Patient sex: M
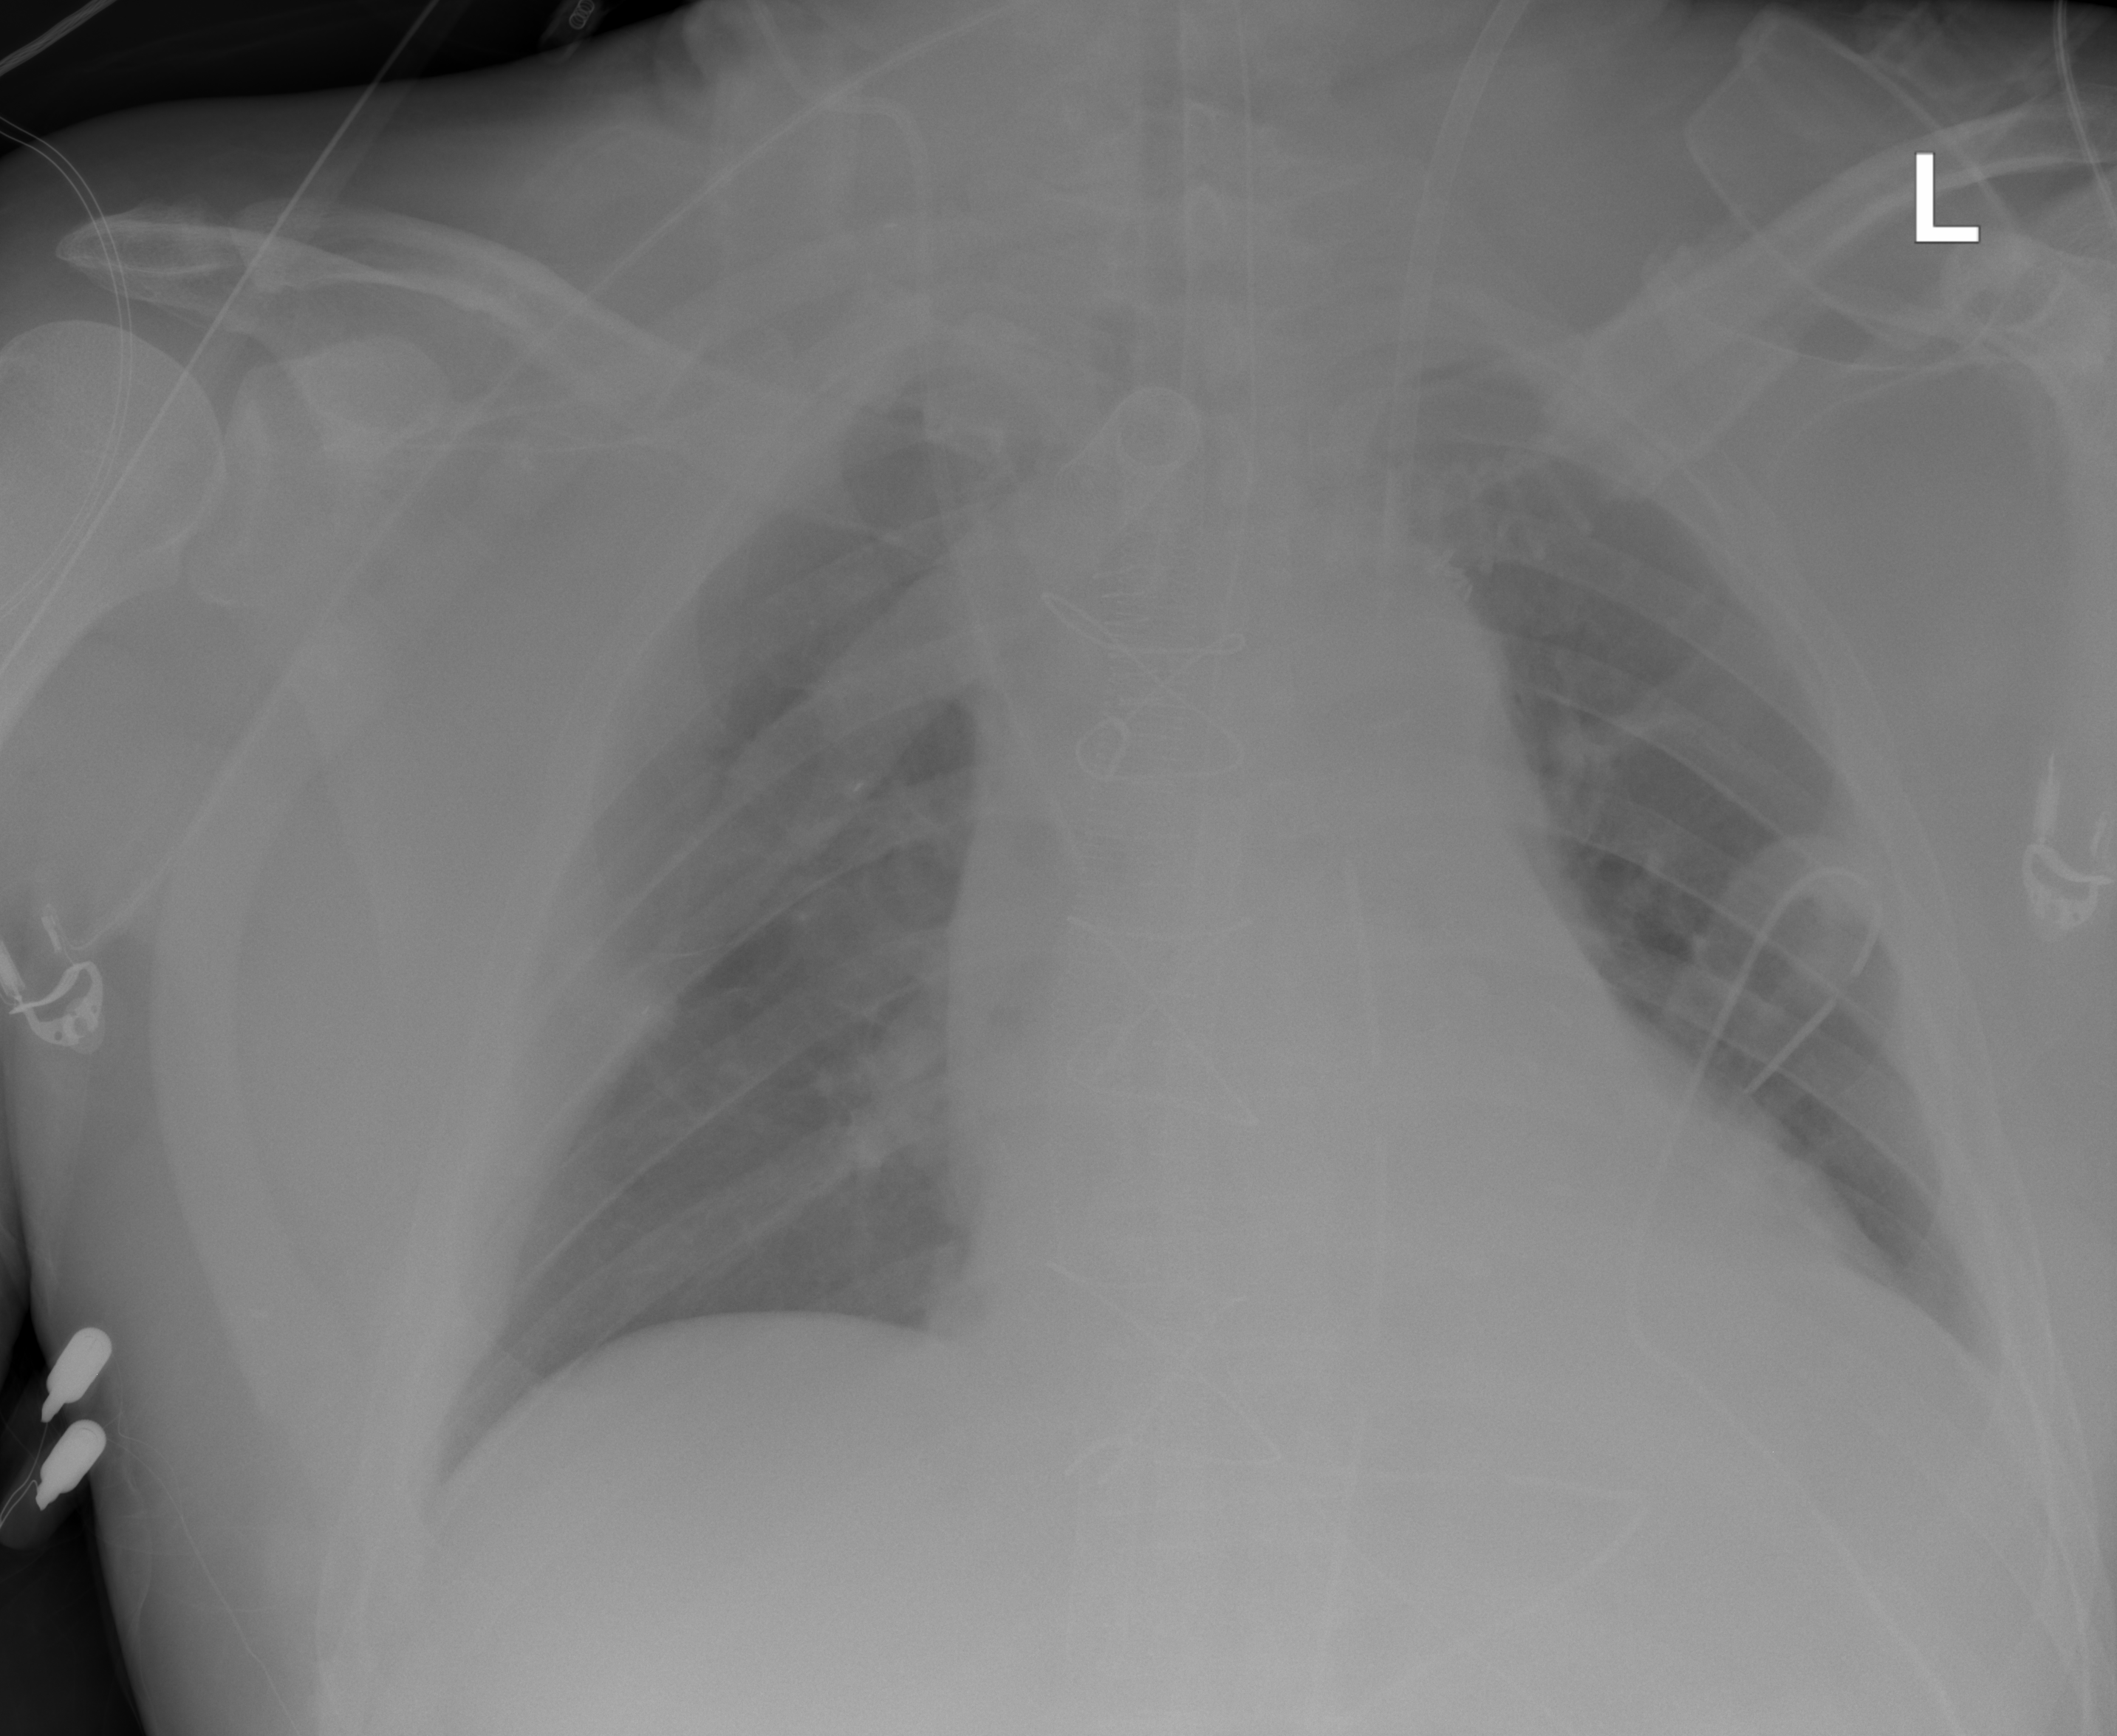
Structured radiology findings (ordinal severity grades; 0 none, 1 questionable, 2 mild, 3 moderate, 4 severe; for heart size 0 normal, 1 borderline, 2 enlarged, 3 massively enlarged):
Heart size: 2
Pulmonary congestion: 0
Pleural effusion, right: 0
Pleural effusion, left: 1
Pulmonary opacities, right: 0
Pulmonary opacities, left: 0
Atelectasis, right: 0
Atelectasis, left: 2